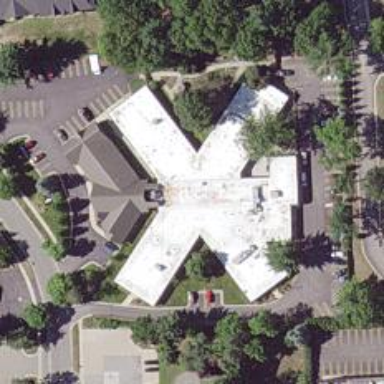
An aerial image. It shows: Healthcare clinic is depicted in the image.